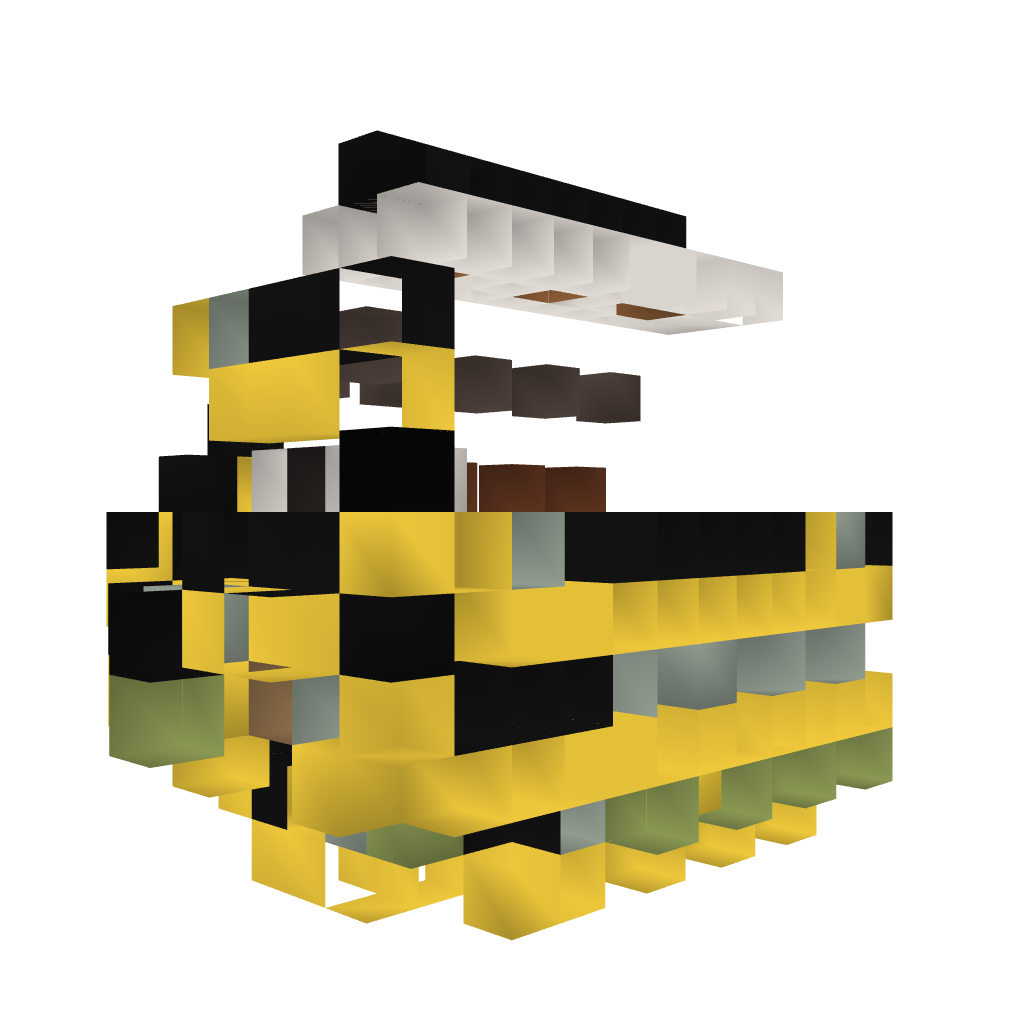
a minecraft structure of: Casino Machine 02